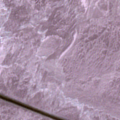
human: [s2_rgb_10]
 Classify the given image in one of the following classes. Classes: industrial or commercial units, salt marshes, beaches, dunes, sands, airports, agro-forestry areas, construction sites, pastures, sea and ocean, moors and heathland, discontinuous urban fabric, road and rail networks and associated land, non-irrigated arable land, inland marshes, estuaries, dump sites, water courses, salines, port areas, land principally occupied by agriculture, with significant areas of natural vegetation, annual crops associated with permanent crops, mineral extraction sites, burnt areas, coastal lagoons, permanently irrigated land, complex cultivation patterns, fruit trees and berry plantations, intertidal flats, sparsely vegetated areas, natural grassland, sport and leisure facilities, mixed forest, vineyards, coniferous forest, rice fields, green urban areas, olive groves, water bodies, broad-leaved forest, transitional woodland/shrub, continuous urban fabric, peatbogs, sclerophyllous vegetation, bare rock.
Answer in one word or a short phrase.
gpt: sea and ocean